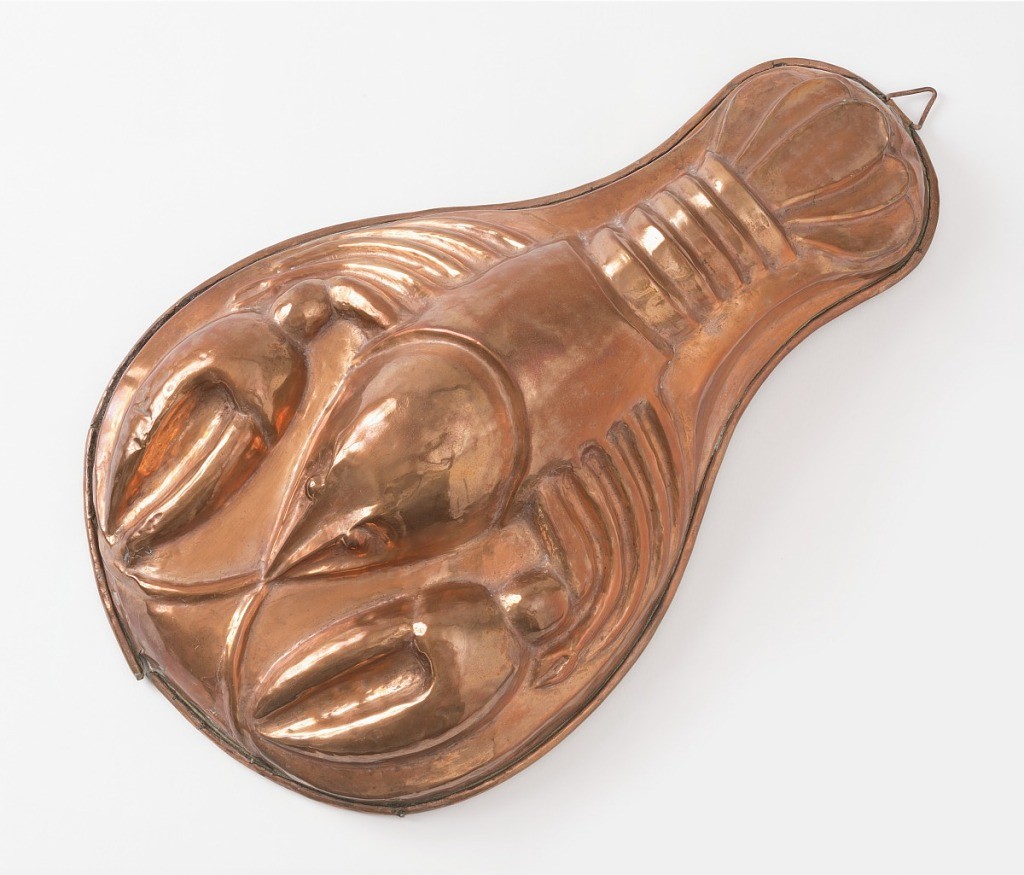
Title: Food mold
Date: possibly 19th century
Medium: Copper, tin
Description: Decorated in repoussé with the figure of a lobster.